Question: I have created swipey tabs using ViewPagerExtensions but this time i am using only one library ActionBarSherlock in my App and i dont know how to create swipey tabs like google play store. If you can help me to get it done, i'd be very thankful to you.
This is the onCreate method of my activity class
'''
@Override
protected void onCreate(Bundle savedInstanceState) {
setTheme(SampleList.THEME); //Used for theme switching in samples
super.onCreate(savedInstanceState);
setContentView(R.layout.fragment_tabs);
mTabHost = (TabHost)findViewById(android.R.id.tabhost);
mTabHost.setup();
mTabManager = new TabManager(this, mTabHost, R.id.realtabcontent);
mTabManager.addTab(mTabHost.newTabSpec("simple").setIndicator("Groups"),FragmentStackSupport.CountingFragment.class, null);
mTabManager.addTab(mTabHost.newTabSpec("contacts").setIndicator("Contacts"),LoaderCursorSupport.CursorLoaderListFragment.class, null);
mTabManager.addTab(mTabHost.newTabSpec("custom").setIndicator("Logs"),LoaderCustomSupport.AppListFragment.class, null);
mTabManager.addTab(mTabHost.newTabSpec("throttle").setIndicator("Gallery"),LoaderThrottleSupport.ThrottledLoaderListFragment.class, null);
if (savedInstanceState != null) {
mTabHost.setCurrentTabByTag(savedInstanceState.getString("tab"));
}
}
'''

In first image Top New Paid is the current screen title and other two are showing previous or next screen tile. How can i show previous and next screen title at corner with some fading effect like it.
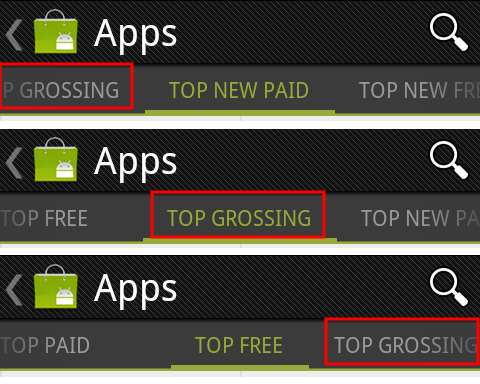
Answer: You need to use ActionBar Tabs, a TabsAdapter and a ViewPager (scrolly bit). Here's a full tutorial I made: <URL>.
Here's some of the relevant code:
'''
import java.util.ArrayList;
import android.app.ActionBar;
import android.app.ActionBar.Tab;
import android.content.Context;
import android.content.Intent;
import android.os.Bundle;
import android.util.Log;
import android.view.Menu;
import android.view.MenuInflater;
import android.view.MenuItem;
import android.view.MenuItem.OnMenuItemClickListener;
import android.view.View;
import android.widget.Button;
import android.widget.EditText;
import android.widget.TextView;
import android.support.v4.app.Fragment;
import android.support.v4.app.FragmentActivity;
import android.support.v4.app.FragmentManager;
import android.support.v4.app.FragmentPagerAdapter;
import android.support.v4.app.FragmentTransaction;
import android.support.v4.view.ViewPager;
import android.support.v4.view.ViewPager.OnPageChangeListener;
public class Polling extends FragmentActivity {
private ViewPager mViewPager;
private TabsAdapter mTabsAdapter;
private final static String TAG = "21st Polling:";
public void onCreate(Bundle savedInstanceState) {
super.onCreate(savedInstanceState);
mViewPager = new ViewPager(this);
mViewPager.setId(R.id.pager);
setContentView(mViewPager);
final ActionBar bar = getActionBar();
bar.setNavigationMode(ActionBar.NAVIGATION_MODE_TABS);
bar.setDisplayShowTitleEnabled(false);
bar.setDisplayShowHomeEnabled(false);
mTabsAdapter = new TabsAdapter(this, mViewPager);
mTabsAdapter.addTab(bar.newTab().setText(R.string.login),
LoginFragment.class, null);
mTabsAdapter.addTab(bar.newTab().setText(R.string.economics),
EconFragment.class, null);
mTabsAdapter.addTab(bar.newTab().setText(R.string.elections),
ElectionsFragment.class, null);
mTabsAdapter.addTab(bar.newTab().setText(R.string.politics),
PoliticsFragment.class, null);
mTabsAdapter.addTab(bar.newTab().setText(R.string.science),
ScienceFragment.class, null);
mTabsAdapter.addTab(bar.newTab().setText(R.string.finance),
FinanceFragment.class, null);
mTabsAdapter.addTab(bar.newTab().setText(R.string.religion),
ReligionFragment.class, null);
mTabsAdapter.addTab(bar.newTab().setText(R.string.military),
MilitaryFragment.class, null);
mTabsAdapter.addTab(bar.newTab().setText(R.string.international),
InternationalFragment.class, null);
}
public static class TabsAdapter extends FragmentPagerAdapter
implements ActionBar.TabListener, ViewPager.OnPageChangeListener {
private final Context mContext;
private final ActionBar mActionBar;
private final ViewPager mViewPager;
private final ArrayList<TabInfo> mTabs = new ArrayList<TabInfo>();
static final class TabInfo {
private final Class<?> clss;
private final Bundle args;
TabInfo(Class<?> _class, Bundle _args) {
clss = _class;
args = _args;
}
}
public TabsAdapter(FragmentActivity activity, ViewPager pager) {
super(activity.getSupportFragmentManager());
mContext = activity;
mActionBar = activity.getActionBar();
mViewPager = pager;
mViewPager.setAdapter(this);
mViewPager.setOnPageChangeListener(this);
}
public void addTab(ActionBar.Tab tab, Class<?> clss, Bundle args) {
TabInfo info = new TabInfo(clss, args);
tab.setTag(info);
tab.setTabListener(this);
mTabs.add(info);
mActionBar.addTab(tab);
notifyDataSetChanged();
}
public int getCount() {
return mTabs.size();
}
public Fragment getItem(int position) {
TabInfo info = mTabs.get(position);
return Fragment.instantiate(mContext, info.clss.getName(), info.args);
}
public void onPageScrolled(int position, float positionOffset, int positionOffsetPixels) {
}
public void onPageSelected(int position) {
mActionBar.setSelectedNavigationItem(position);
}
public void onPageScrollStateChanged(int state) {
}
public void onTabSelected(Tab tab, FragmentTransaction ft) {
mViewPager.setCurrentItem(tab.getPosition());
Log.v(TAG, "clicked");
Object tag = tab.getTag();
for (int i=0; i<mTabs.size(); i++) {
if (mTabs.get(i) == tag) {
mViewPager.setCurrentItem(i);
}
}
}
public void onTabUnselected(Tab tab, FragmentTransaction ft) {}
public void onTabReselected(Tab tab, FragmentTransaction ft) {}
public void onTabReselected(Tab tab, android.app.FragmentTransaction ft) {}
@Override
public void onTabSelected(Tab tab, android.app.FragmentTransaction ft) {
Object tag = tab.getTag();
for (int i=0; i<mTabs.size(); i++) {
if (mTabs.get(i) == tag) {
mViewPager.setCurrentItem(i);
}
}
}
public void onTabUnselected(Tab tab, android.app.FragmentTransaction ft) {}
}
'''